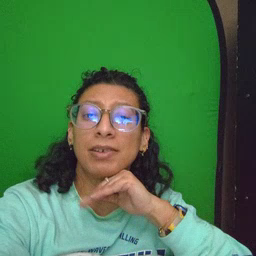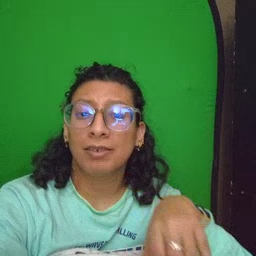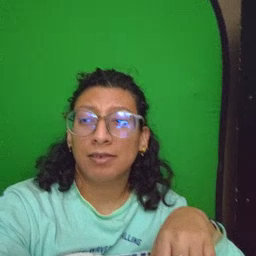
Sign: pig